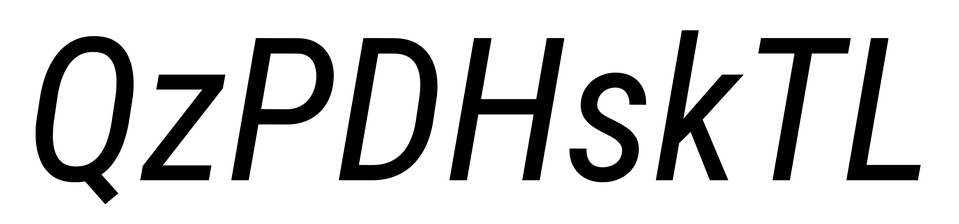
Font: Roboto-Italic_Condensed_Italic